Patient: sex M, age 48
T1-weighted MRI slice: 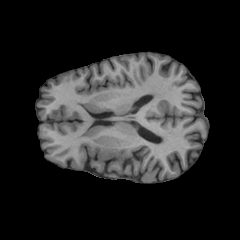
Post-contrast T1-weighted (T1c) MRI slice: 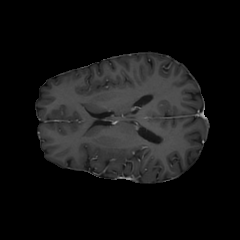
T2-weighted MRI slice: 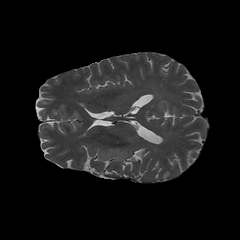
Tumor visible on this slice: yes
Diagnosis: Glioblastoma, IDH-wildtype
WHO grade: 4